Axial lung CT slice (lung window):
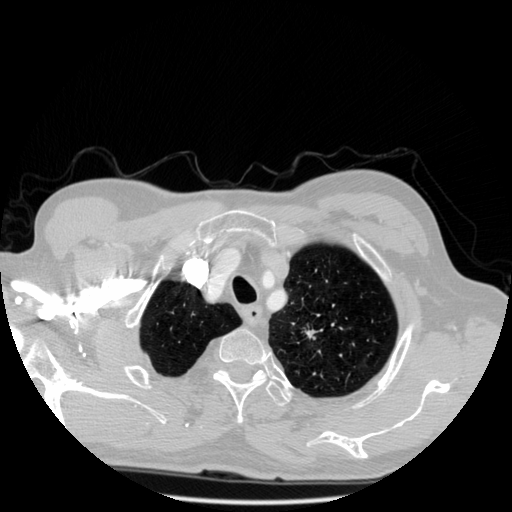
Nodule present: yes
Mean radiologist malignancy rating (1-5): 4.667